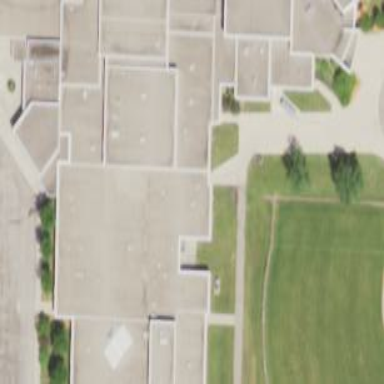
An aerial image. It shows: School building.